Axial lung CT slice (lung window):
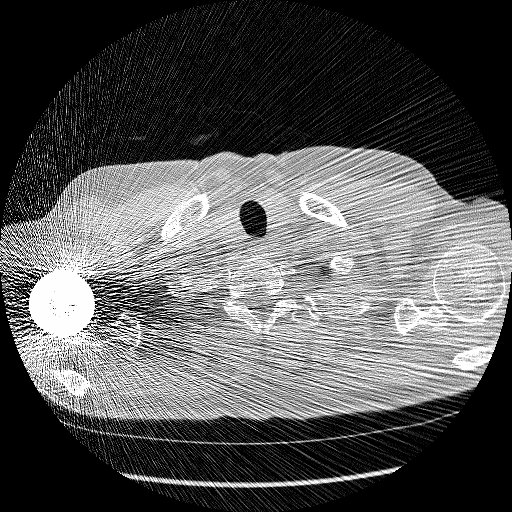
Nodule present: no